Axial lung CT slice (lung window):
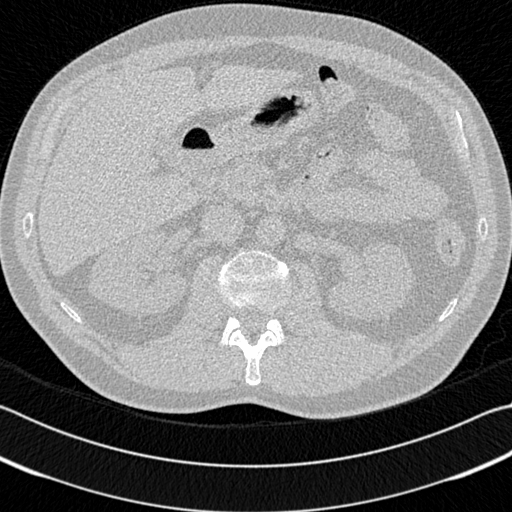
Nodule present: no